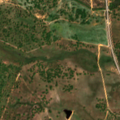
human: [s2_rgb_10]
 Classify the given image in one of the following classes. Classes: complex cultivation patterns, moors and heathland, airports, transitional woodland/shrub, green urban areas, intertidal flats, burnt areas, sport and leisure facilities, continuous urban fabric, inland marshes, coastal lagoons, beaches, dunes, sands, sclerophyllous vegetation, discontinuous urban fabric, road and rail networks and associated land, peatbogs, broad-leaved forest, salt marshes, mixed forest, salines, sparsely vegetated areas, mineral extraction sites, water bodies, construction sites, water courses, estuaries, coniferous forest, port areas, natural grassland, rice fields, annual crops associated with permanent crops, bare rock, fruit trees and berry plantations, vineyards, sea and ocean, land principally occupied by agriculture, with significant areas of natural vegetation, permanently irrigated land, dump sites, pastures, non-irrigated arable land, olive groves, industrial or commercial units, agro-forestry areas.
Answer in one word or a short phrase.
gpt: continuous urban fabric